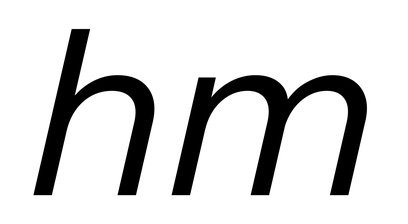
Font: InstrumentSans-Italic_Italic